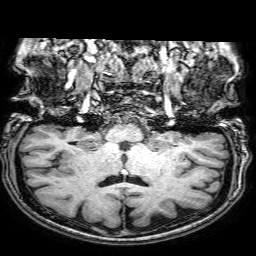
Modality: T1w
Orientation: sagittal
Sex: female
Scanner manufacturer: philips
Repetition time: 0.008131 s
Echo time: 0.00374 s